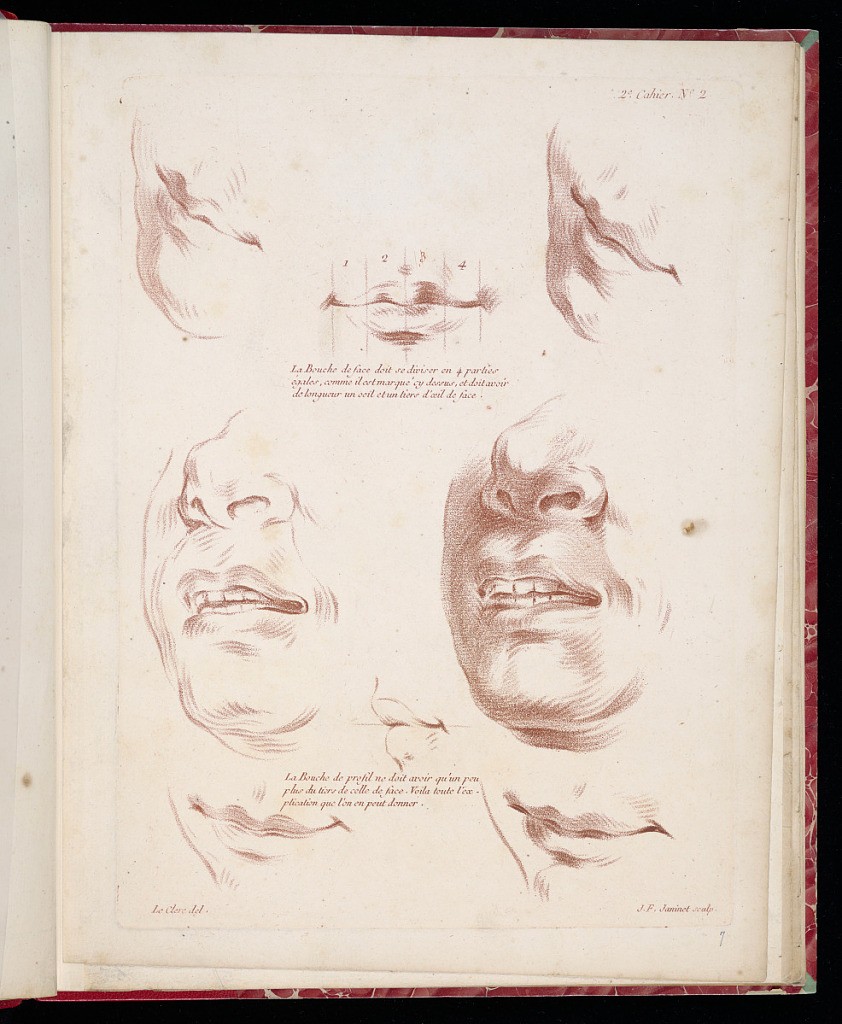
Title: Studies of Mouths
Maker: Pierre Thomas Le Clerc, French, ca. 1740 - ca. 1796
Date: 1773
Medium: Crayon-manner with red ink on laid paper
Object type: Print
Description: Studies of eight mouths from different angles, some with noses and teeth visible, with accompanying explanatory text, from a series of figure studies for the education of artists and amateurs, printed in red ink in the crayon manner. The plate is numbered and signed.